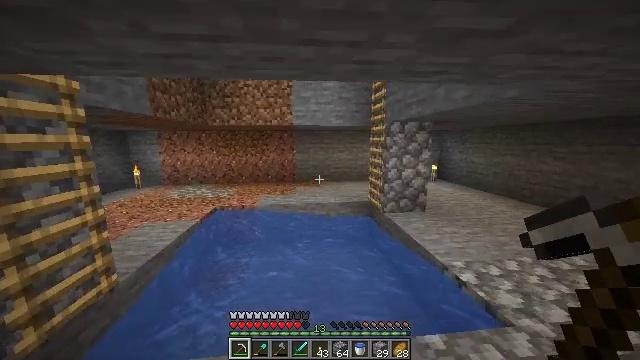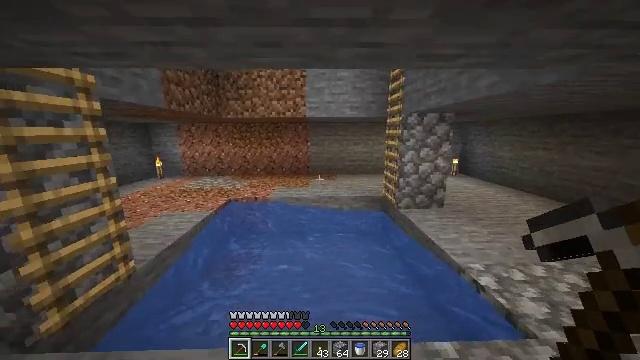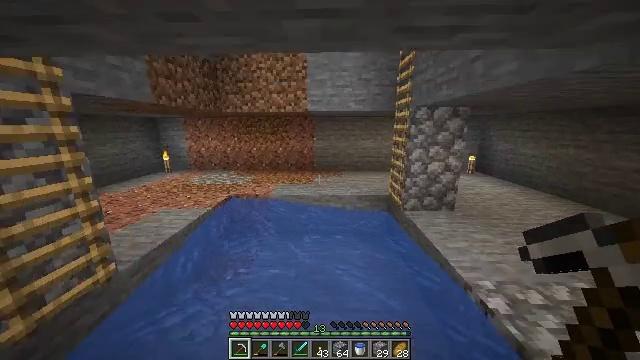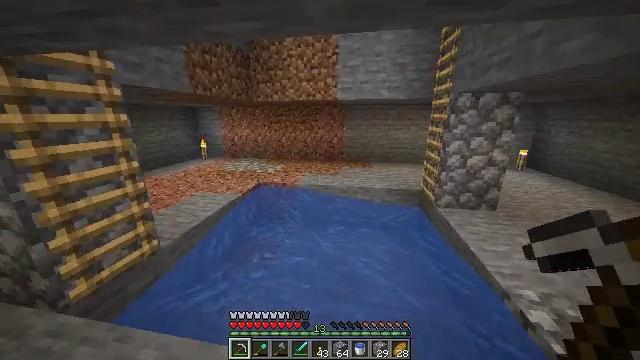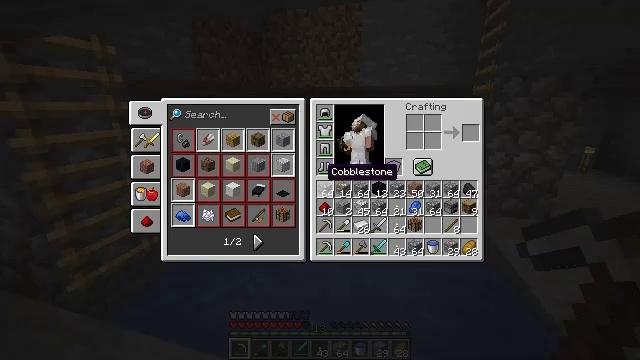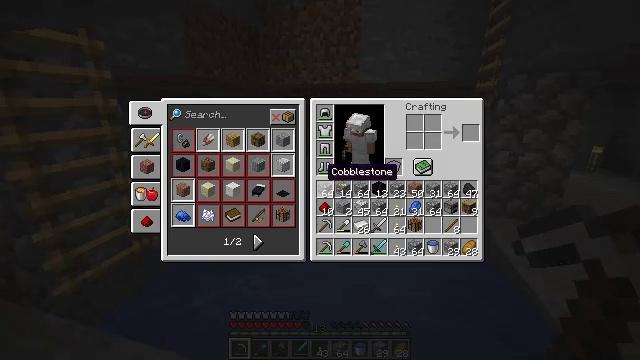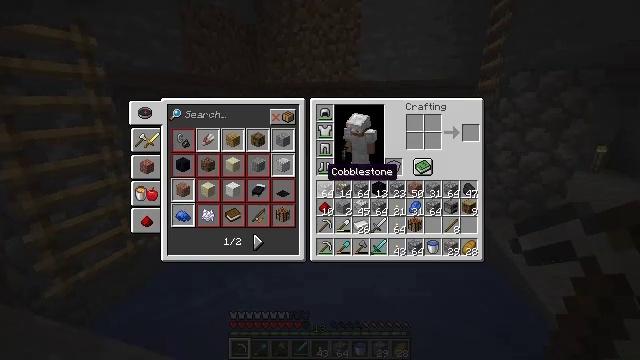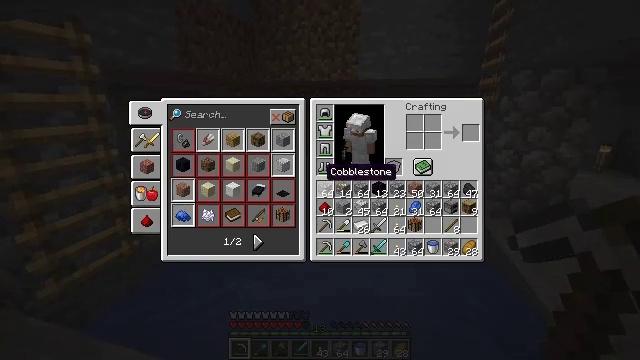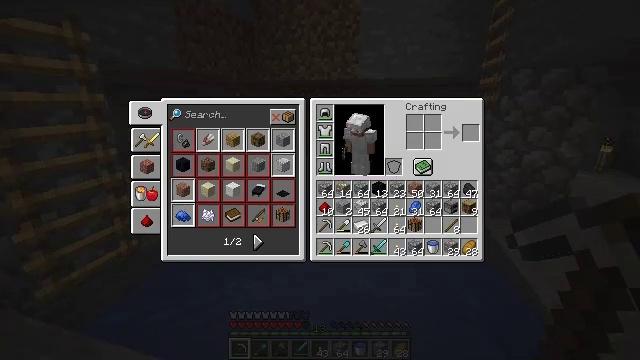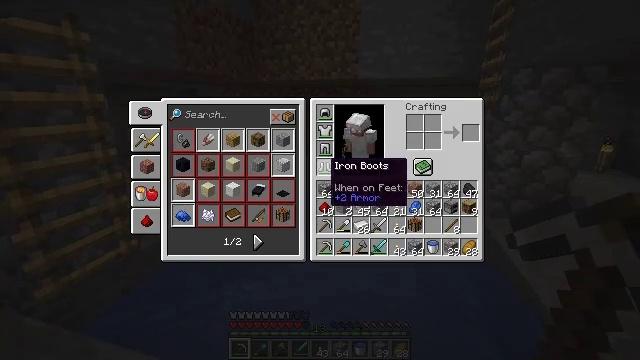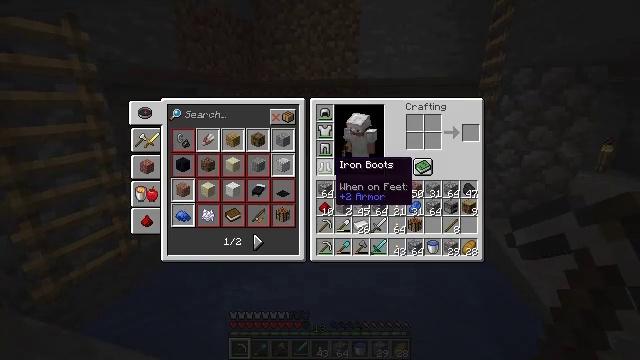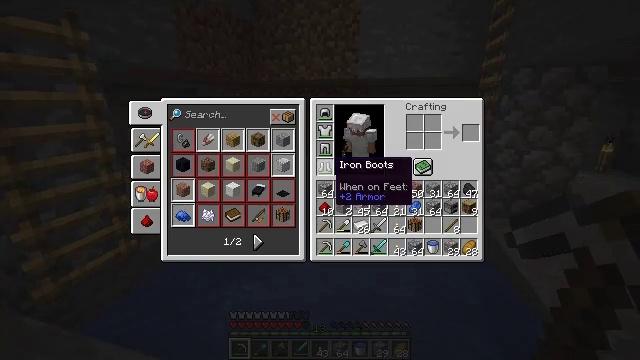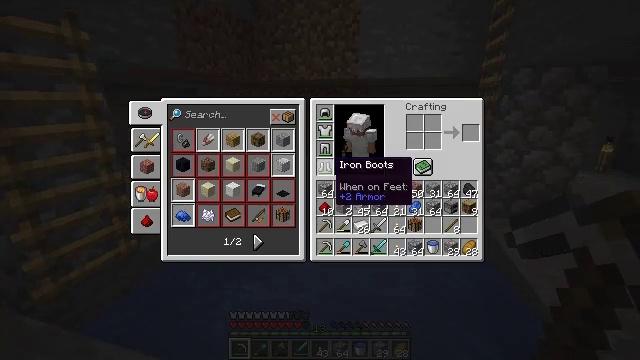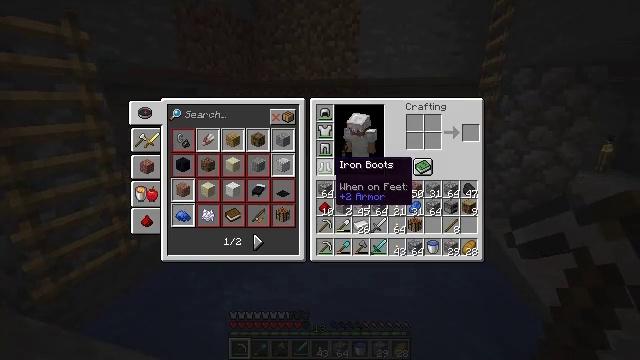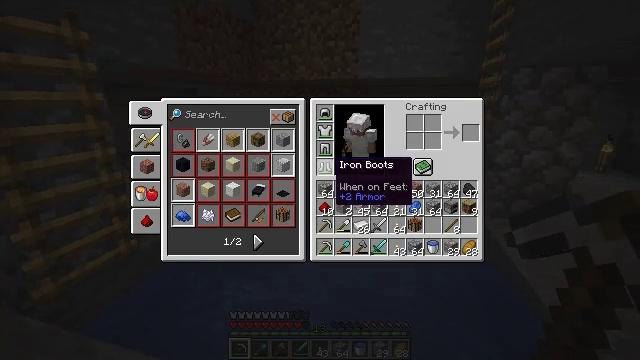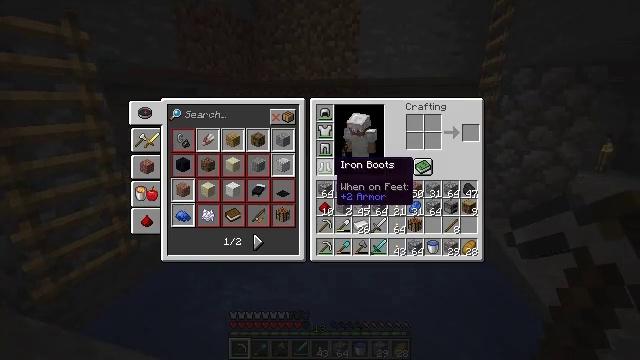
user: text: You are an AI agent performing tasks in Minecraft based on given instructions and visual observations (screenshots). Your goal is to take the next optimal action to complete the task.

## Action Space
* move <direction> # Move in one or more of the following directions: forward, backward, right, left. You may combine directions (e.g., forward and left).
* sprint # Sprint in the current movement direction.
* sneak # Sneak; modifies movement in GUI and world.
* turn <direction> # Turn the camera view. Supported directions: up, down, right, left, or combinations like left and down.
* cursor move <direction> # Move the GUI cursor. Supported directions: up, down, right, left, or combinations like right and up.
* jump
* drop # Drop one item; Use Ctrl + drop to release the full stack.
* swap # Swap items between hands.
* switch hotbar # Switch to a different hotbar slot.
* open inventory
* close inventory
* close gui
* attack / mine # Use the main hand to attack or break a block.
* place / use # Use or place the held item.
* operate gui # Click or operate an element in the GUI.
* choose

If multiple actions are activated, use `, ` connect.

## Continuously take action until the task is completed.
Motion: motion action
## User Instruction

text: Collect carrots by breaking the crop.
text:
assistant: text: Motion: move forward and move right, turn left and down
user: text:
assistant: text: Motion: turn left and down
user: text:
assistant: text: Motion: turn left and down
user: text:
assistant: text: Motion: turn left, open inventory
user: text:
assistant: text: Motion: open inventory
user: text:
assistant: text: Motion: open inventory
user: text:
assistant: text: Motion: open inventory
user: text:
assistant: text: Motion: no_op
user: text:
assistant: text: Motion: cursor move right
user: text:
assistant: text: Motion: no_op
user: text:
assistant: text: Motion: no_op
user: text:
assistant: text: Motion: no_op
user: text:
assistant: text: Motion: no_op
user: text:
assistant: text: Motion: no_op
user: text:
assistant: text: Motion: no_op
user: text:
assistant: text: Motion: no_op
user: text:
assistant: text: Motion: no_op
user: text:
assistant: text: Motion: no_op
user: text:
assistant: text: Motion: turn left
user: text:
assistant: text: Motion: turn left
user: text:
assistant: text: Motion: turn left and up
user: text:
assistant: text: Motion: move forward, turn left and up
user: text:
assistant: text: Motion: move forward, turn left and up
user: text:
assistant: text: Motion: move forward, turn left and up
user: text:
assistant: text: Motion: move forward, turn left and up
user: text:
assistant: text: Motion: move forward, turn left and up
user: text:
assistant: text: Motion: move forward, turn left and up
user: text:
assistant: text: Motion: move forward, turn left and up
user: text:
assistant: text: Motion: move forward, turn left and up, jump
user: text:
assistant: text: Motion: move forward, turn left and up, jump